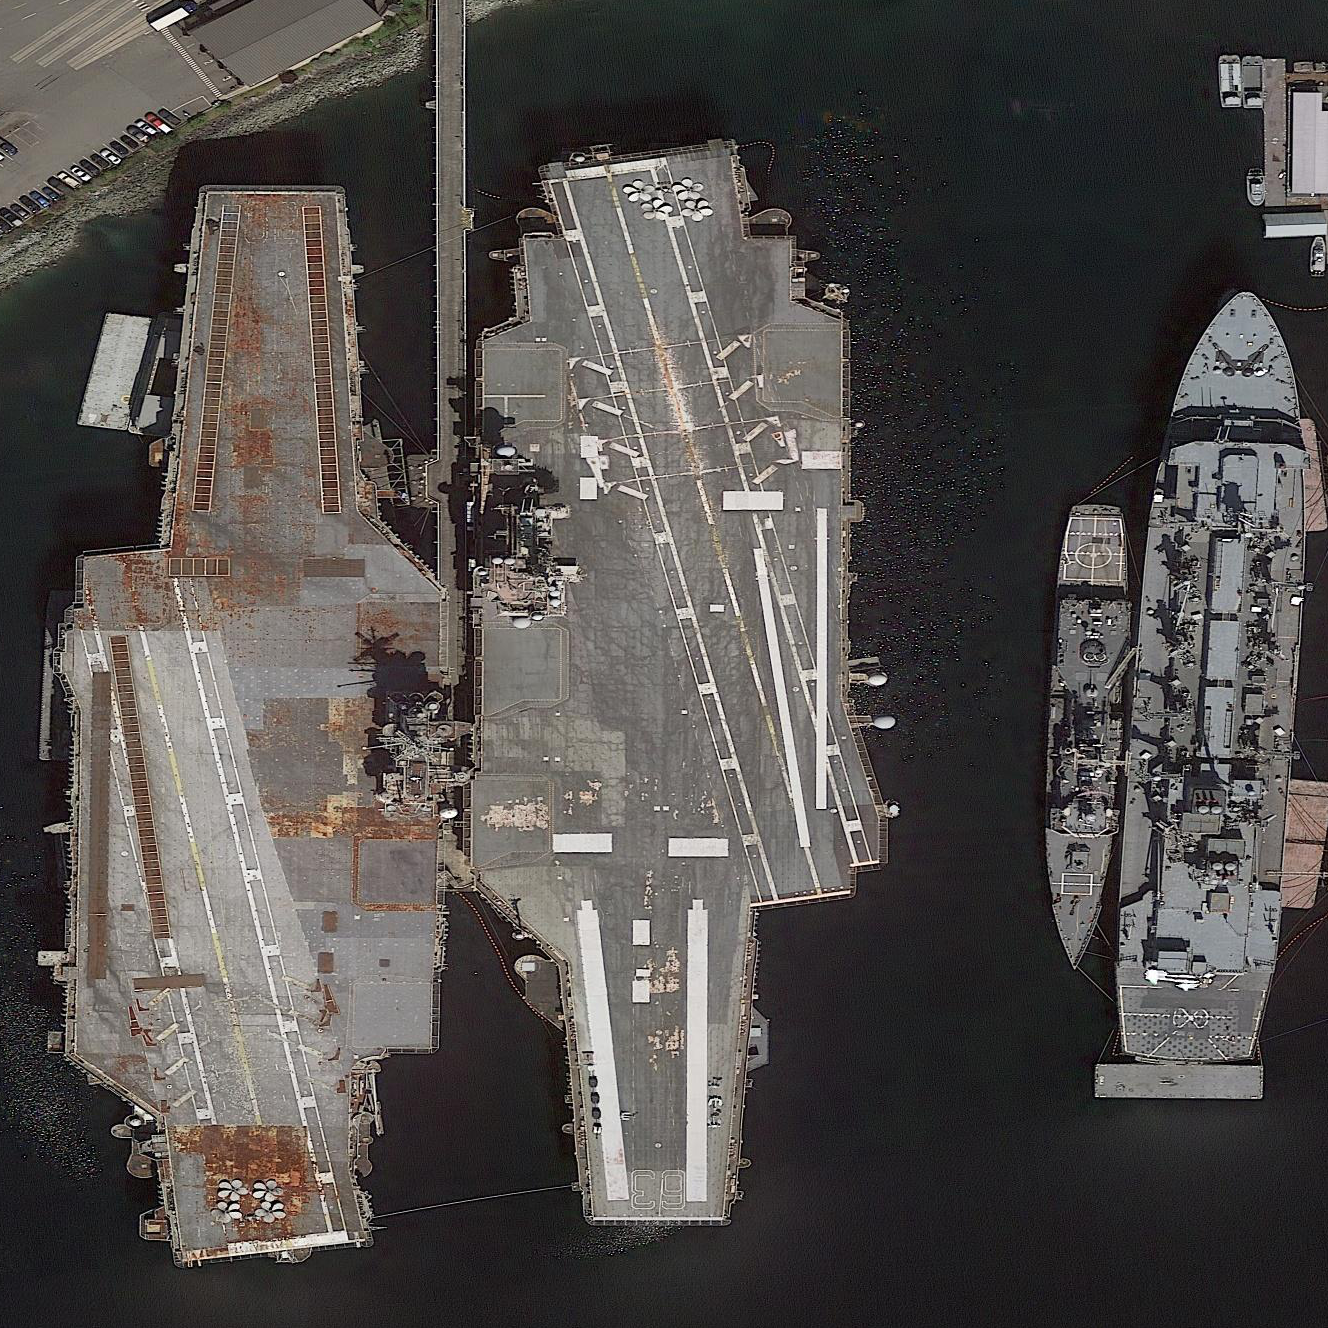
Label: aircraft_carrier